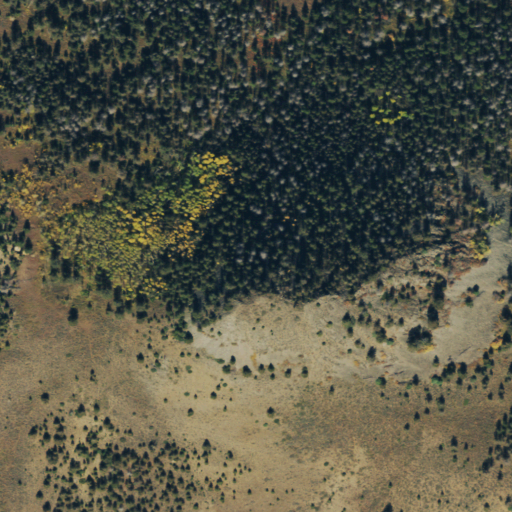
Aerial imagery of mountain in Colorado named Green Mountain containing evergreen forest, shrub, deciduous forest, and grassland